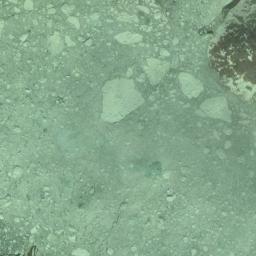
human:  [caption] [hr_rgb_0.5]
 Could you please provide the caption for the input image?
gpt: A lot of sea ice of different sizes and thickness gathers together and a rock is next to them .

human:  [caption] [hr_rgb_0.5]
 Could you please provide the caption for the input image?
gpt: A huge block of ice of countless sizes of ice floats on the blue sea, Covering the sea .

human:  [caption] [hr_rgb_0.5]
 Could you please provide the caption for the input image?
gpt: Sea ice is surrounded by water .

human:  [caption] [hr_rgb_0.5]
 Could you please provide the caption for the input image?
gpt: There is a whole white ice next to the land .

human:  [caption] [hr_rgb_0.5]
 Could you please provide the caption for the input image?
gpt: There are sea ice on the ice sheet .